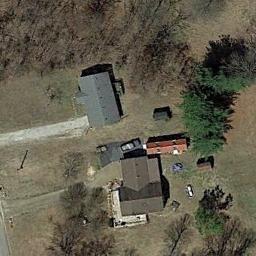
Label: residential